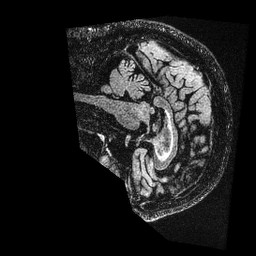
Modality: FLAIR
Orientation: sagittal
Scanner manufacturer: ge
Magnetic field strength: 1.5 T
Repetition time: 5.7 s
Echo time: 0.1324 s